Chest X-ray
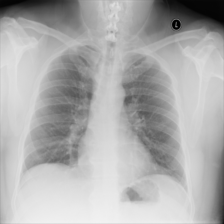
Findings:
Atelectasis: negative
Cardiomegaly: negative
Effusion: negative
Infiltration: negative
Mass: negative
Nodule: negative
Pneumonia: negative
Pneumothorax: negative
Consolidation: negative
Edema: negative
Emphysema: negative
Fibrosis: negative
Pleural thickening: negative
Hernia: negative